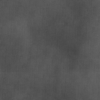
Label: dusty